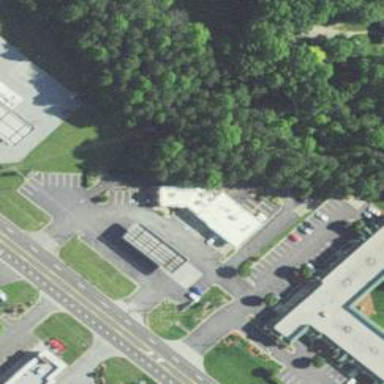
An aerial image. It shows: Convenience shop.